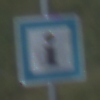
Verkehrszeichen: Informationsstelle
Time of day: Night
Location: Outdoor (Nature)
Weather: PartlyCloudy
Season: NotSpecified
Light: Natural